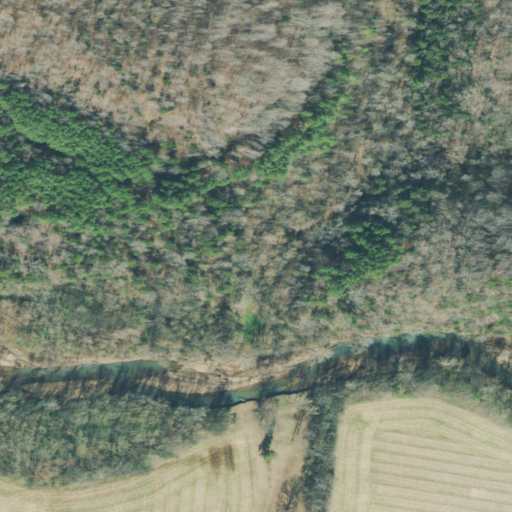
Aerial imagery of valley in Tennessee named Goodman Hollow containing deciduous forest, mixed forest, evergreen forest, pasture, woody wetlands, cultivated crops, and open development